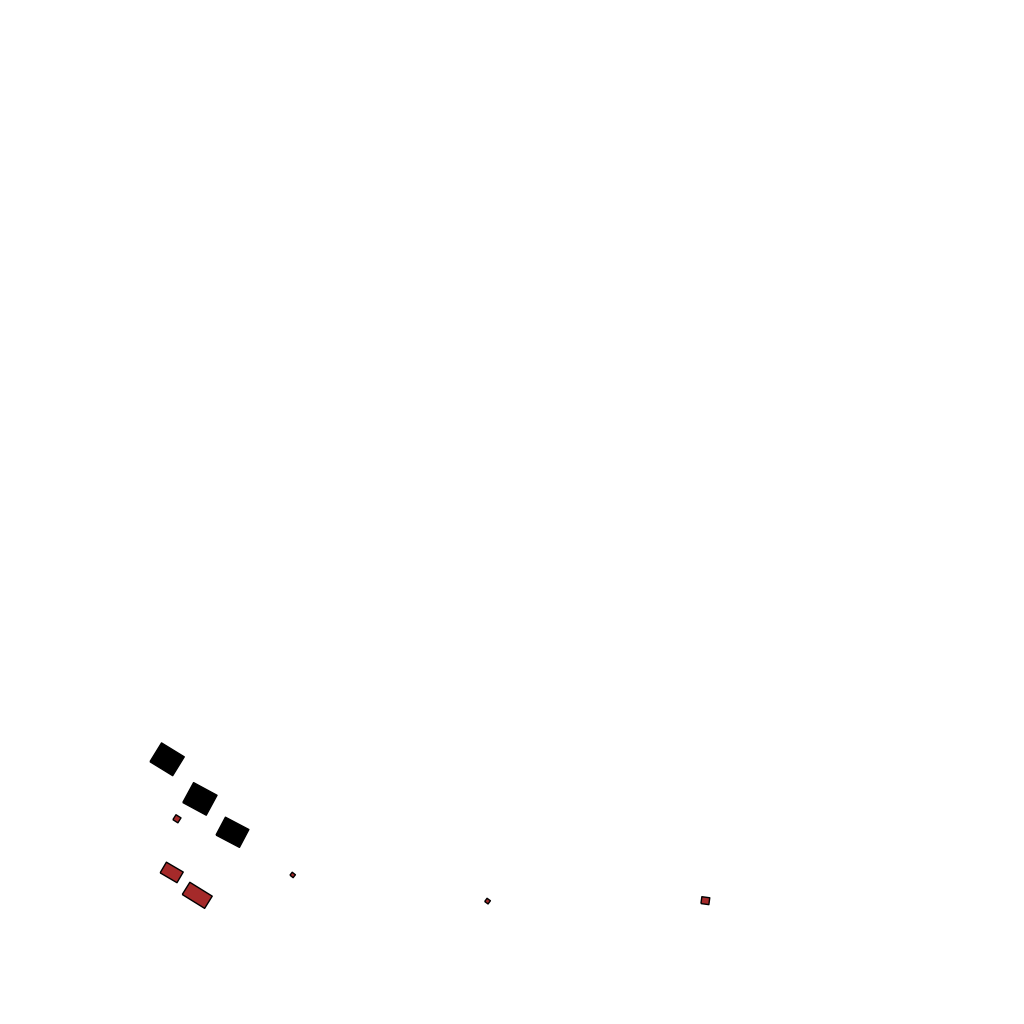
Tags: overhead vector_map, business, industrial, recreation, residential, modern, high_rise, individual_rise, density_1, Building, Facility, 1.0 km²